Chest X-ray:
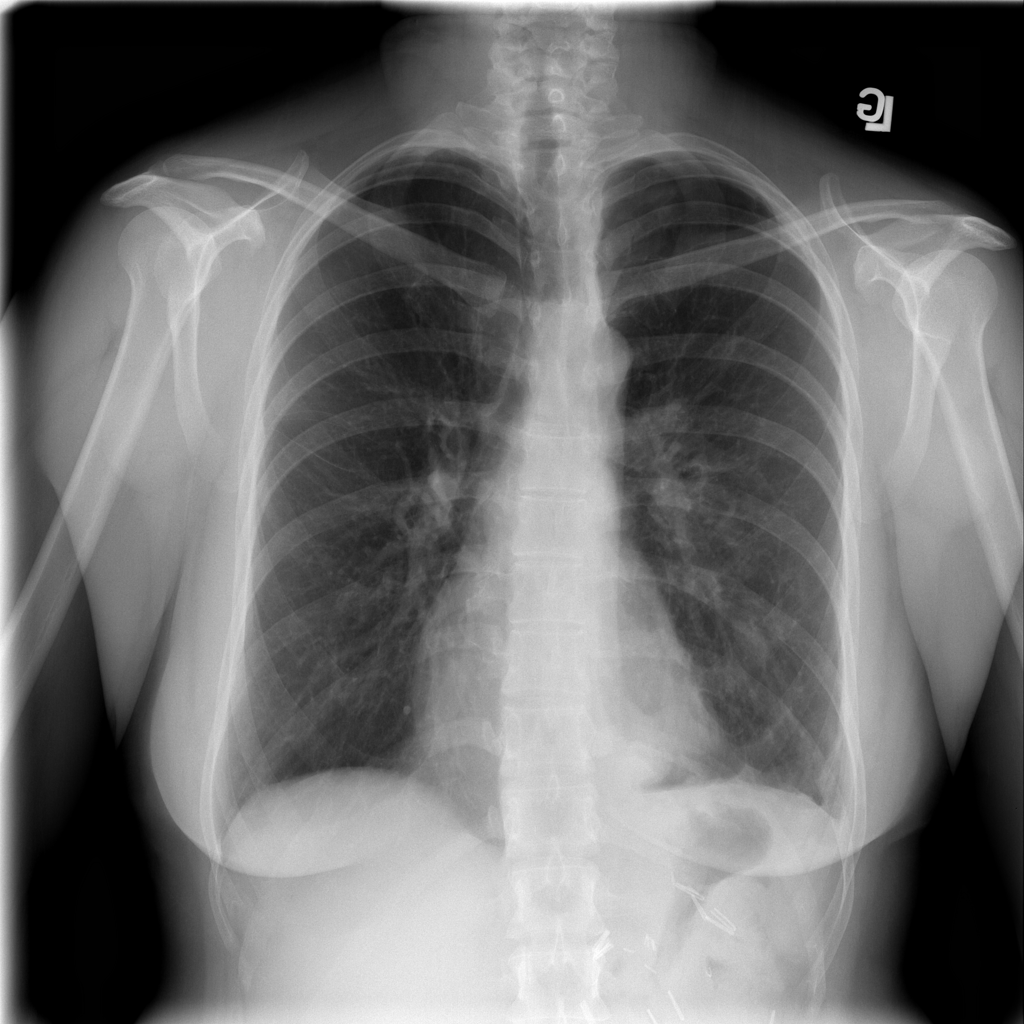
Findings: Nodule, Pleural Thickening
No abnormal finding: no